【题型】填空题　【知识点】向量　【难度】easy
如图，正方形$ABCD$的边长为3，求$\overrightarrow{AB} \cdot \overrightarrow{AC} = \underline{9}$。

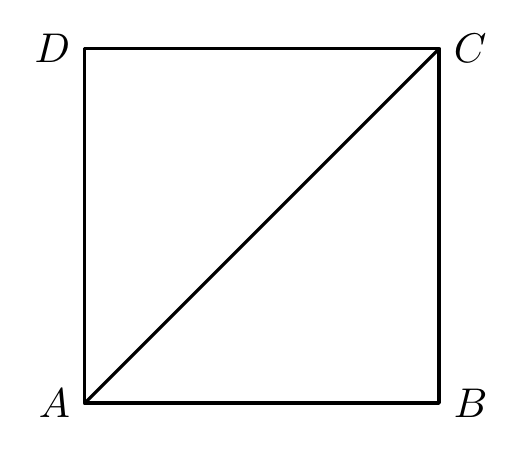
【解答】

【分析】根据$\overrightarrow{AB} \cdot \overrightarrow{AC} = |\overrightarrow{AB}| \times |\overrightarrow{AC}| \times \cos\angle BAC$，直接求解即可。

【解答】解：由数量积的定义，可得$\overrightarrow{AB} \cdot \overrightarrow{AC} = |\overrightarrow{AB}| \times |\overrightarrow{AC}| \times \cos\angle BAC$，

因为$|\overrightarrow{AB}| = |\overrightarrow{AC}| \times \cos\angle BAC$，所以$\overrightarrow{AB} \cdot \overrightarrow{AC} = |\overrightarrow{AB}|^2 = 9$。

故答案为：$9$。

【点评】本题主要考查平面向量数量积的定义与计算，属于基础题。